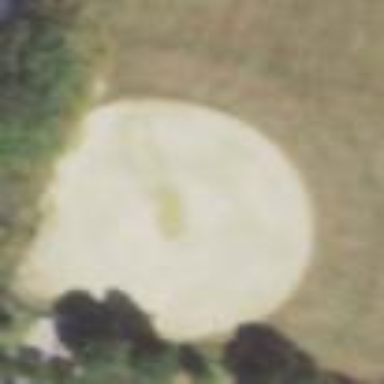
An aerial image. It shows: Baseball pitch for leisure land activities.